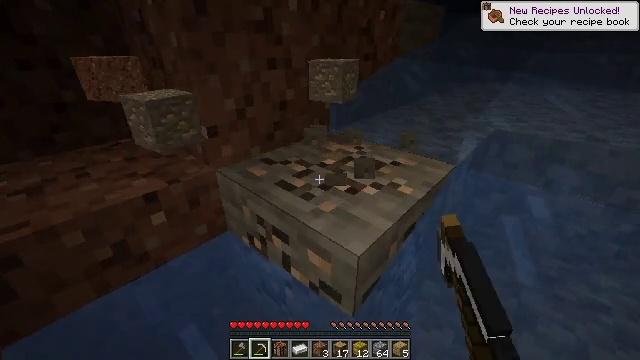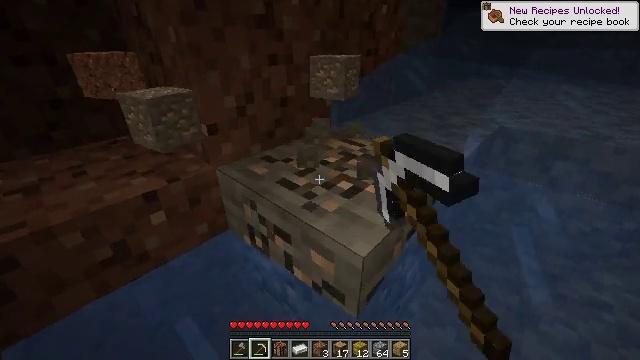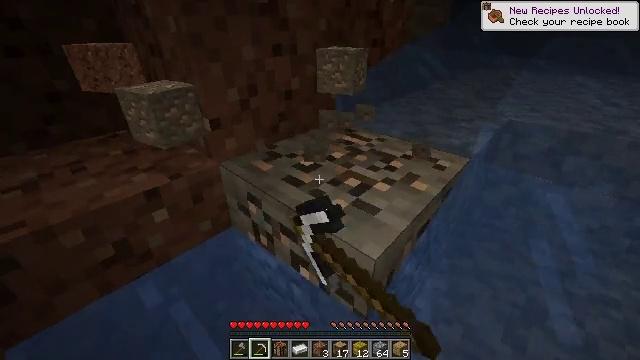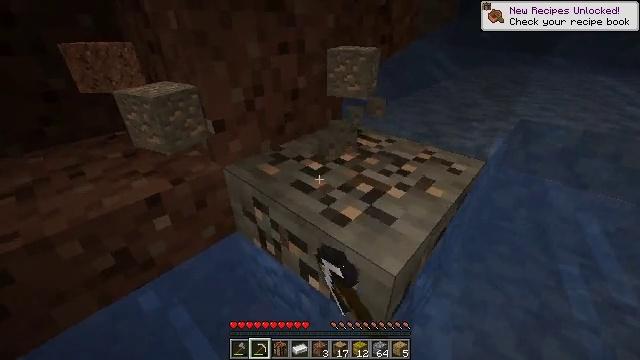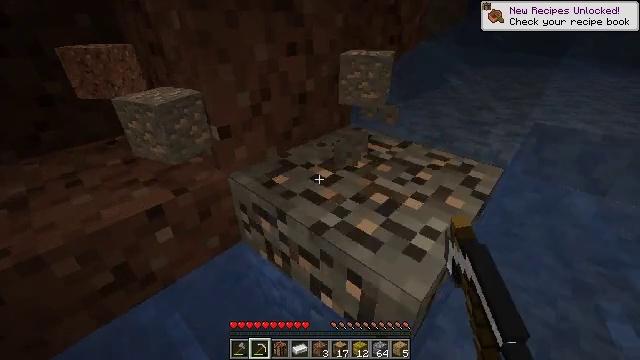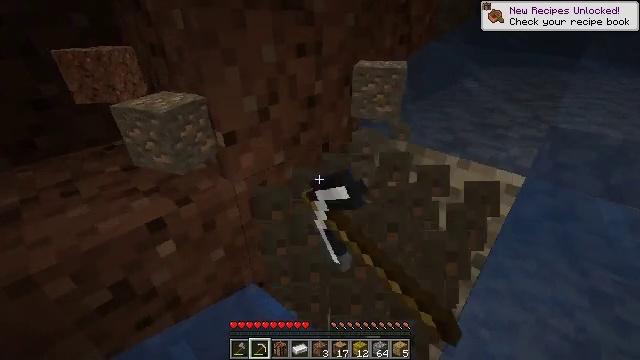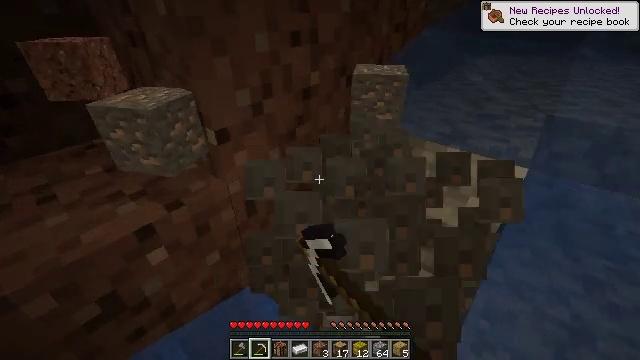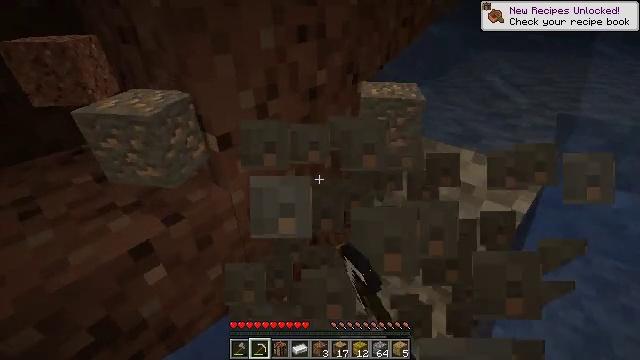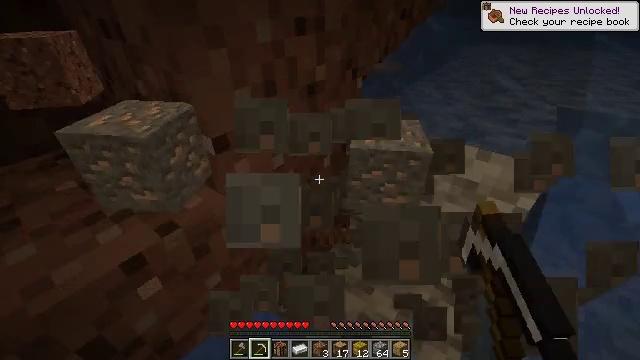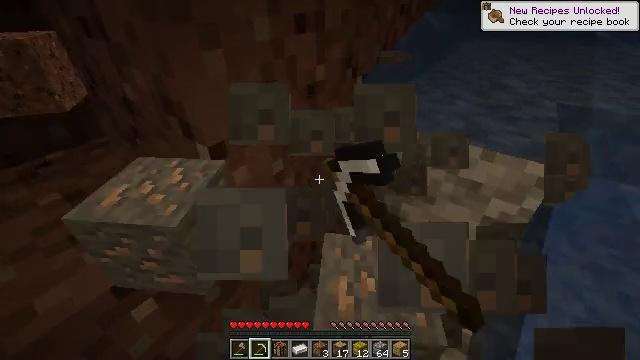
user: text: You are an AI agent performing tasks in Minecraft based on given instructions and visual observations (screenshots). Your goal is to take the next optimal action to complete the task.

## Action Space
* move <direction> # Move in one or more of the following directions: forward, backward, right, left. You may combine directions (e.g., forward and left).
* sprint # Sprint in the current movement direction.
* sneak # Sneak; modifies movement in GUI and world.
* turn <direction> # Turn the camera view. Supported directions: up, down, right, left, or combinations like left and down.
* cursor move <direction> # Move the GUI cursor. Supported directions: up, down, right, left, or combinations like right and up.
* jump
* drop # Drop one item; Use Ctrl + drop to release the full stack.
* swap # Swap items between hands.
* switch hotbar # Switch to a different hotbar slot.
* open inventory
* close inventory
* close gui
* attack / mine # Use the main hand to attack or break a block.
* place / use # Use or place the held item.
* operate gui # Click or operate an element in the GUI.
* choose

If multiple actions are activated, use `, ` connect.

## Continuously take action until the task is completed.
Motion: motion action
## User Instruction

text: Dig through stone to find iron ore.
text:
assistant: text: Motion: move forward, attack / mine
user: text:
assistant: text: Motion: move forward, turn down, attack / mine
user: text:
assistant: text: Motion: move forward, attack / mine
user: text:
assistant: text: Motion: move forward, attack / mine
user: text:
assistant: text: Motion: move forward, attack / mine
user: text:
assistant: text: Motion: move forward, turn right and down, attack / mine
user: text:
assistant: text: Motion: move forward, turn right, attack / mine
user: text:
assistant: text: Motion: move forward, turn right and down, attack / mine
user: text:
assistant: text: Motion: move forward, turn right, attack / mine
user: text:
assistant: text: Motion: attack / mine